Question: With the package 'qwraps2' we can create nice summary tables in HTML and Latex.
Grouped 'data.frames' with one group are supported as well but what about nested groups? Is there a way to directly pass a 'data.frame' with nested groups to 'qwraps2::summary_table()'?
Alternatively, is there a way to 'cbind()' two outputs?
Consider the following:
'''
library(dplyr)
library(qwraps2)
our_summary1 <-
list("Miles Per Gallon" =
list("min" = ~ min(.data$mpg),
"max" = ~ max(.data$mpg),
"mean (sd)" = ~ qwraps2::mean_sd(.data$mpg)),
"Displacement" =
list("min" = ~ min(.data$disp),
"median" = ~ median(.data$disp),
"max" = ~ max(.data$disp),
"mean (sd)" = ~ qwraps2::mean_sd(.data$disp)),
"Weight (1000 lbs)" =
list("min" = ~ min(.data$wt),
"max" = ~ max(.data$wt),
"mean (sd)" = ~ qwraps2::mean_sd(.data$wt)),
"Forward Gears" =
list("Three" = ~ qwraps2::n_perc0(.data$gear == 3),
"Four" = ~ qwraps2::n_perc0(.data$gear == 4),
"Five" = ~ qwraps2::n_perc0(.data$gear == 5))
)
summary_table(mtcars %>% dplyr::group_by(vs), our_summary1)
'''

I would like to group by 'vs' 'gear' however. Each 'vs' group would consequently have three 'gear' subgroups ('gear' == 3, 4, or 5).
The following results in an error:
'''
summary_table(mtcars %>% dplyr::group_by(vs, gear), our_summary1)
'''
> '''
Error in dimnames(x) <- dn : length of 'dimnames' [1] not equal to array extent
'''
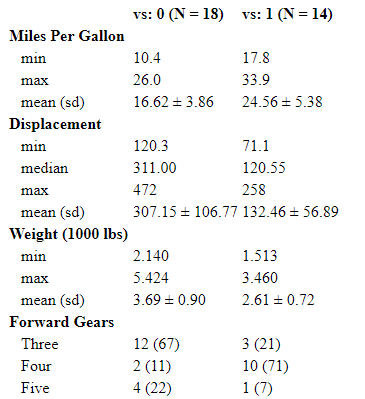
Answer: You can add a column manually or use 'interaction(vs, gear)' for grouping:
'''
library(dplyr)
library(qwraps2)
options(qwraps2_markup = "markdown")
summary_table(mtcars %>%
dplyr::mutate(vsgear = paste0("vs = ", vs, ", gear = ", gear)) %>%
dplyr::group_by(vsgear), our_summary1)
summary_table(mtcars %>% dplyr::group_by(interaction(vs, gear, sep=",")), our_summary1)
###showing results for the second option only
#>
#> | |interaction(vs, gear): 0,3 (N = 12) |interaction(vs, gear): 1,3 (N = 3) |interaction(vs, gear): 0,4 (N = 2) |interaction(vs, gear): 1,4 (N = 10) |interaction(vs, gear): 0,5 (N = 4) |interaction(vs, gear): 1,5 (N = 1) |
#> |:----------------------|:-----------------------------------|:----------------------------------|:----------------------------------|:-----------------------------------|:----------------------------------|:----------------------------------|
#> |**Miles Per Gallon** | | | | | | |
#> | min |10.4 |18.1 |21.0 |17.8 |15.0 |30.4 |
#> | max |19.2 |21.5 |21.0 |33.9 |26.0 |30.4 |
#> | mean (sd) |15.05 +- 2.77 |20.33 +- 1.93 |21.00 +- 0.00 |25.24 +- 5.54 |19.12 +- 5.02 |30.40 +- NA |
#> |**Displacement** | | | | | | |
#> | min |275.8 |120.1 |160.0 |71.1 |120.3 |95.1 |
#> | median |355.0 |225.0 |160.0 |114.5 |223.0 |95.1 |
#> | max |472.0 |258.0 |160.0 |167.6 |351.0 |95.1 |
#> | mean (sd) |357.62 +- 71.82 |201.03 +- 72.01 |160.00 +- 0.00 |115.62 +- 38.54 |229.32 +- 113.93 |95.10 +- NA |
#> |**Weight (1000 lbs)** | | | | | | |
#> | min |3.435 |2.465 |2.620 |1.615 |2.140 |1.513 |
#> | max |5.424 |3.460 |2.875 |3.440 |3.570 |1.513 |
#> | mean (sd) |4.10 +- 0.77 |3.05 +- 0.52 |2.75 +- 0.18 |2.59 +- 0.69 |2.91 +- 0.61 |1.51 +- NA |
#> |**Forward Gears** | | | | | | |
#> | Three |12 (100) |3 (100) |0 (0) |0 (0) |0 (0) |0 (0) |
#> | Four |0 (0) |0 (0) |2 (100) |10 (100) |0 (0) |0 (0) |
#> | Five |0 (0) |0 (0) |0 (0) |0 (0) |4 (100) |1 (100) |
'''